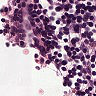
Metastatic tissue present: no